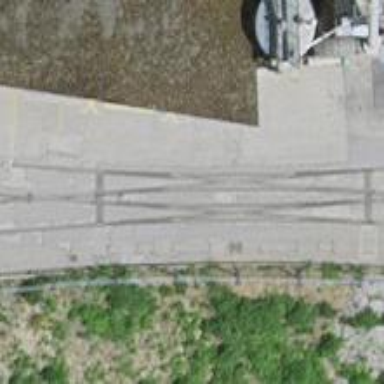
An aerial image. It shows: Railway switch.